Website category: sports
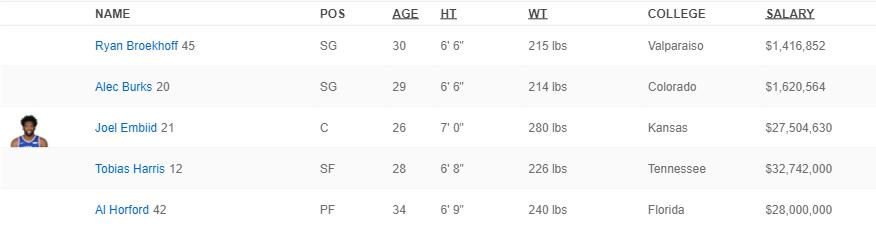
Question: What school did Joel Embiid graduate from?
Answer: Kansas

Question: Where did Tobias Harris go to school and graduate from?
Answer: Tennessee

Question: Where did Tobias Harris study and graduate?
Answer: Tennessee

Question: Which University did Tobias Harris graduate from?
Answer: Tennessee

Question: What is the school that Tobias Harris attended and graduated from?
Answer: Tennessee

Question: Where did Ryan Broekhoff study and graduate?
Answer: Valparaiso

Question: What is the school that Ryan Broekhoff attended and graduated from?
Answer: Valparaiso

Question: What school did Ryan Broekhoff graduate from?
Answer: Valparaiso

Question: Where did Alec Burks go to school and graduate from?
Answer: Colorado

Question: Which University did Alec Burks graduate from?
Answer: Colorado

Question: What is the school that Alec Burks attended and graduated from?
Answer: Colorado

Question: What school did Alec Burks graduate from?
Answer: Colorado

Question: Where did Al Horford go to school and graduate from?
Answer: Florida

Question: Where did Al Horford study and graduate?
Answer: Florida

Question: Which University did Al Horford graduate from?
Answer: Florida

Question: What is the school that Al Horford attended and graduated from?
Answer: Florida

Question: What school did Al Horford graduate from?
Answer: Florida

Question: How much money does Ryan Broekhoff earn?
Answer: $1,416,852

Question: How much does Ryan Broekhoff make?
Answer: $1,416,852

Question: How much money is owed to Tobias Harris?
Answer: $32,742,000

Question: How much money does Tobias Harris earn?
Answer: $32,742,000

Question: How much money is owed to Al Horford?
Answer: $28,000,000

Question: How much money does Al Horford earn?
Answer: $28,000,000

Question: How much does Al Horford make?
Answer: $28,000,000

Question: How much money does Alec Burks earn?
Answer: $1,620,564

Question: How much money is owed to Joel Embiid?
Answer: $27,504,630

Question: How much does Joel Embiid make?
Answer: $27,504,630

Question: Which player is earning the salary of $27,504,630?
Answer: Joel Embiid

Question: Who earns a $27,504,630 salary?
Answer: Joel Embiid

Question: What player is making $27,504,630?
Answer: Joel Embiid

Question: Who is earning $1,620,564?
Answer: Alec Burks

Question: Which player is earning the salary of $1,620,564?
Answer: Alec Burks

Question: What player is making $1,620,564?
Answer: Alec Burks

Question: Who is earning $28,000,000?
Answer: Al Horford

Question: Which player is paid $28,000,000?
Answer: Al Horford

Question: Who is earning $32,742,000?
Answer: Tobias Harris

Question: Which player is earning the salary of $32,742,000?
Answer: Tobias Harris

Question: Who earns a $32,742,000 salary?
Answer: Tobias Harris

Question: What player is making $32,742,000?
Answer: Tobias Harris

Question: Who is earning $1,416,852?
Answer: Ryan Broekhoff

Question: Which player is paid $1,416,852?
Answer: Ryan Broekhoff

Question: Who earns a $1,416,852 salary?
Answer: Ryan Broekhoff

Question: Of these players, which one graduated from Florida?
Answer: Al Horford

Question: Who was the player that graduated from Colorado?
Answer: Alec Burks

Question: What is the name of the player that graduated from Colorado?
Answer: Alec Burks

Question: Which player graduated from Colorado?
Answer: Alec Burks

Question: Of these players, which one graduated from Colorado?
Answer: Alec Burks

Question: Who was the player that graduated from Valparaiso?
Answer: Ryan Broekhoff

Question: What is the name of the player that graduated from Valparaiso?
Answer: Ryan Broekhoff

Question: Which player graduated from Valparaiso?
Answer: Ryan Broekhoff

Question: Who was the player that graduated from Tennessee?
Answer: Tobias Harris

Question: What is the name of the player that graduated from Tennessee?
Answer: Tobias Harris

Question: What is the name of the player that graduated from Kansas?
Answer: Joel Embiid

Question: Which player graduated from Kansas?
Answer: Joel Embiid